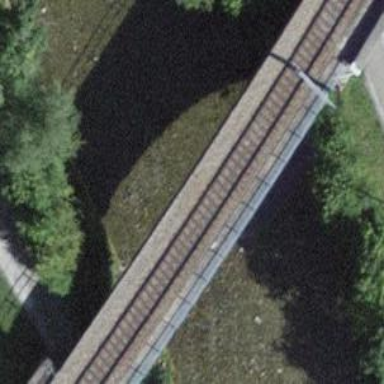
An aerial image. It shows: Single-track railway bridge with electrified contact line.